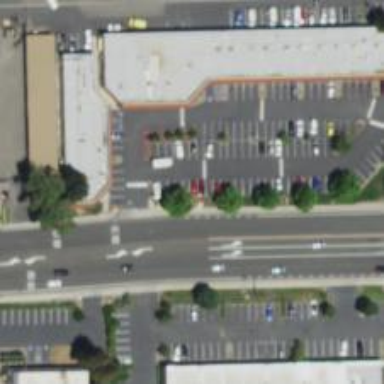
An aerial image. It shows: Retail area.